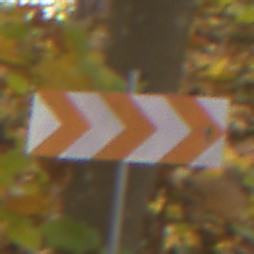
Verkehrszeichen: RichtungstafelnInKurvenGrossLinks
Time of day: MorningAfternoon
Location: Outdoor (Nature)
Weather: Overcast
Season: Autumn
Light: Natural